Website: macys
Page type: billing-address
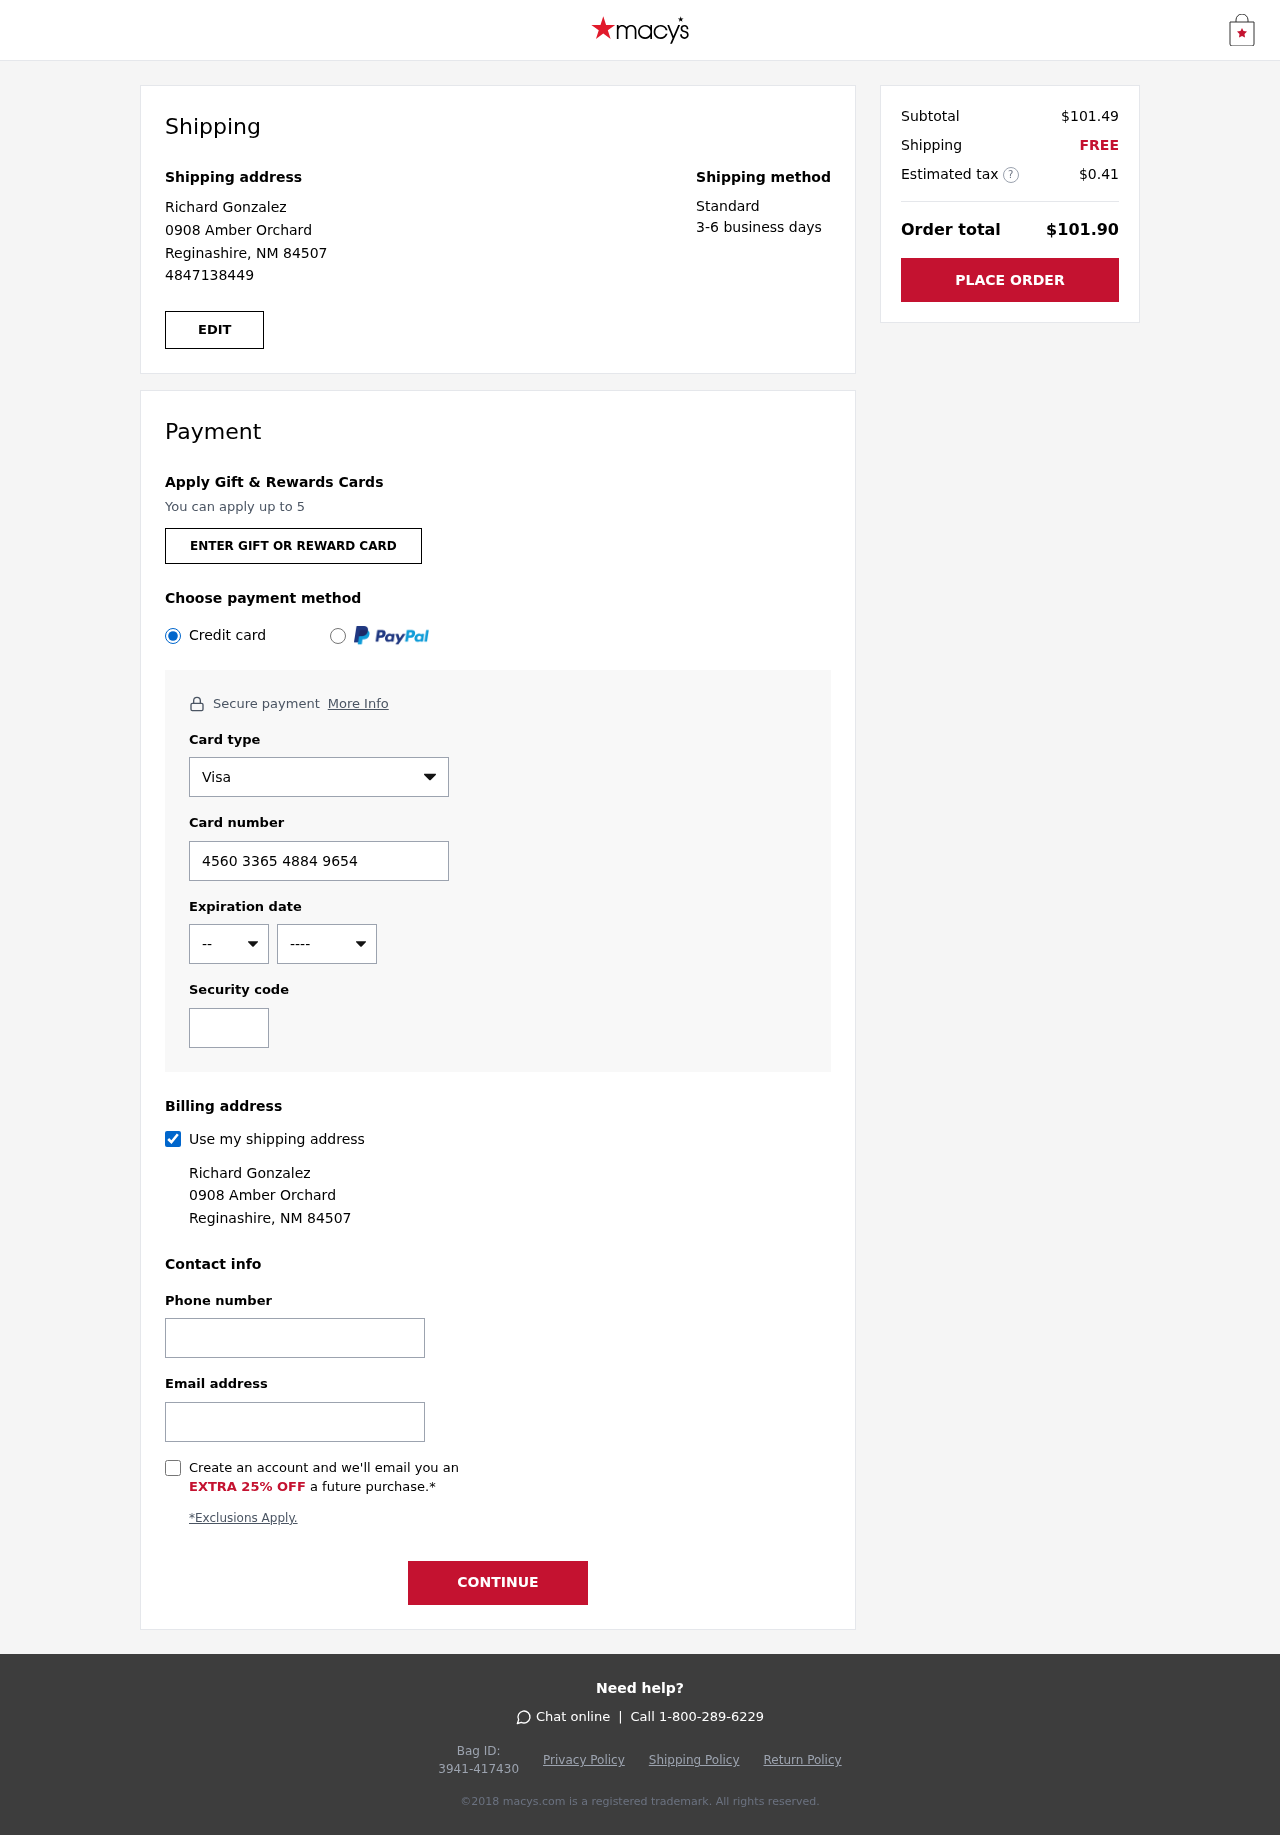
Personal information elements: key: PII_CARD_CVV
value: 816
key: PII_CARD_EXPIRY_MONTH
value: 09
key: PII_CARD_EXPIRY_YEAR
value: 26
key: PII_CARD_NUMBER
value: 4560 3365 4884 9654
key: PII_CARD_TYPE
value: Visa
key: PII_EMAIL
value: richardgonzalez@yahoo.com
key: PII_FULLNAME
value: Richard Gonzalez
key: PII_PHONE
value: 4847138449
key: PII_STREET
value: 0908 Amber Orchard
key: PII_CITY_STATE_ZIP
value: Reginashire, NM 84507
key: PII_FIRSTNAME
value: Richard
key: PII_LASTNAME
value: Gonzalez
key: PII_FULLNAME2
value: Richard Gonzalez
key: PII_FULLNAME3
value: Richard Gonzalez
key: PII_FIRSTNAME2
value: Richard
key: PII_FIRSTNAME3
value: Richard
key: PII_LASTNAME2
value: Gonzalez
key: PII_LASTNAME3
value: Gonzalez
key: PII_FIRSTNAME_DERIVED
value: Richard
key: PII_LASTNAME_DERIVED
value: Gonzalez
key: PII_FULLNAME_DERIVED
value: Richard Gonzalez
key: PII_NAME_FULL_DERIVED
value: Richard Gonzalez
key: PII_STREET2
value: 0908 Amber Orchard
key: PII_PHONE2
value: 4847138449
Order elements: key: ORDER_SUBTOTAL
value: $101.49
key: ORDER_SHIPPING_COST
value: FREE
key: ORDER_TAX
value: $0.41
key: ORDER_TOTAL
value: $101.90